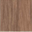
Piece: xx